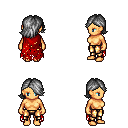
a pixel art fantasy rpg character, female body template, human, tanned skin, red tattered cape, gold greaves, gray swoop hairstyle, four views (front, back, left, right), 2x2 character sprite sheet, small pixel art, hard edges, no anti-aliasing